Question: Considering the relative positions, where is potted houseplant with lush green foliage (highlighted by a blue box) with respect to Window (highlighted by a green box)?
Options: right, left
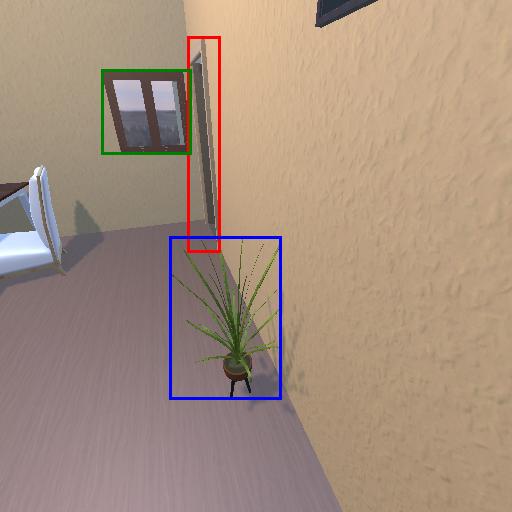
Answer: right